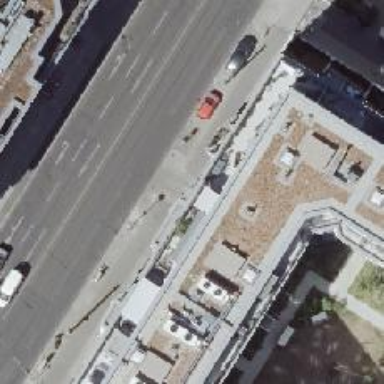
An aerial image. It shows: Parking entrance.